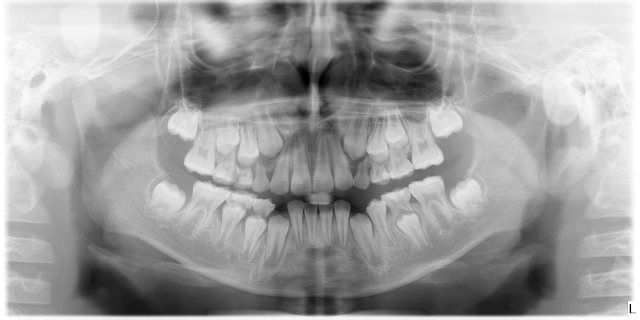
adult